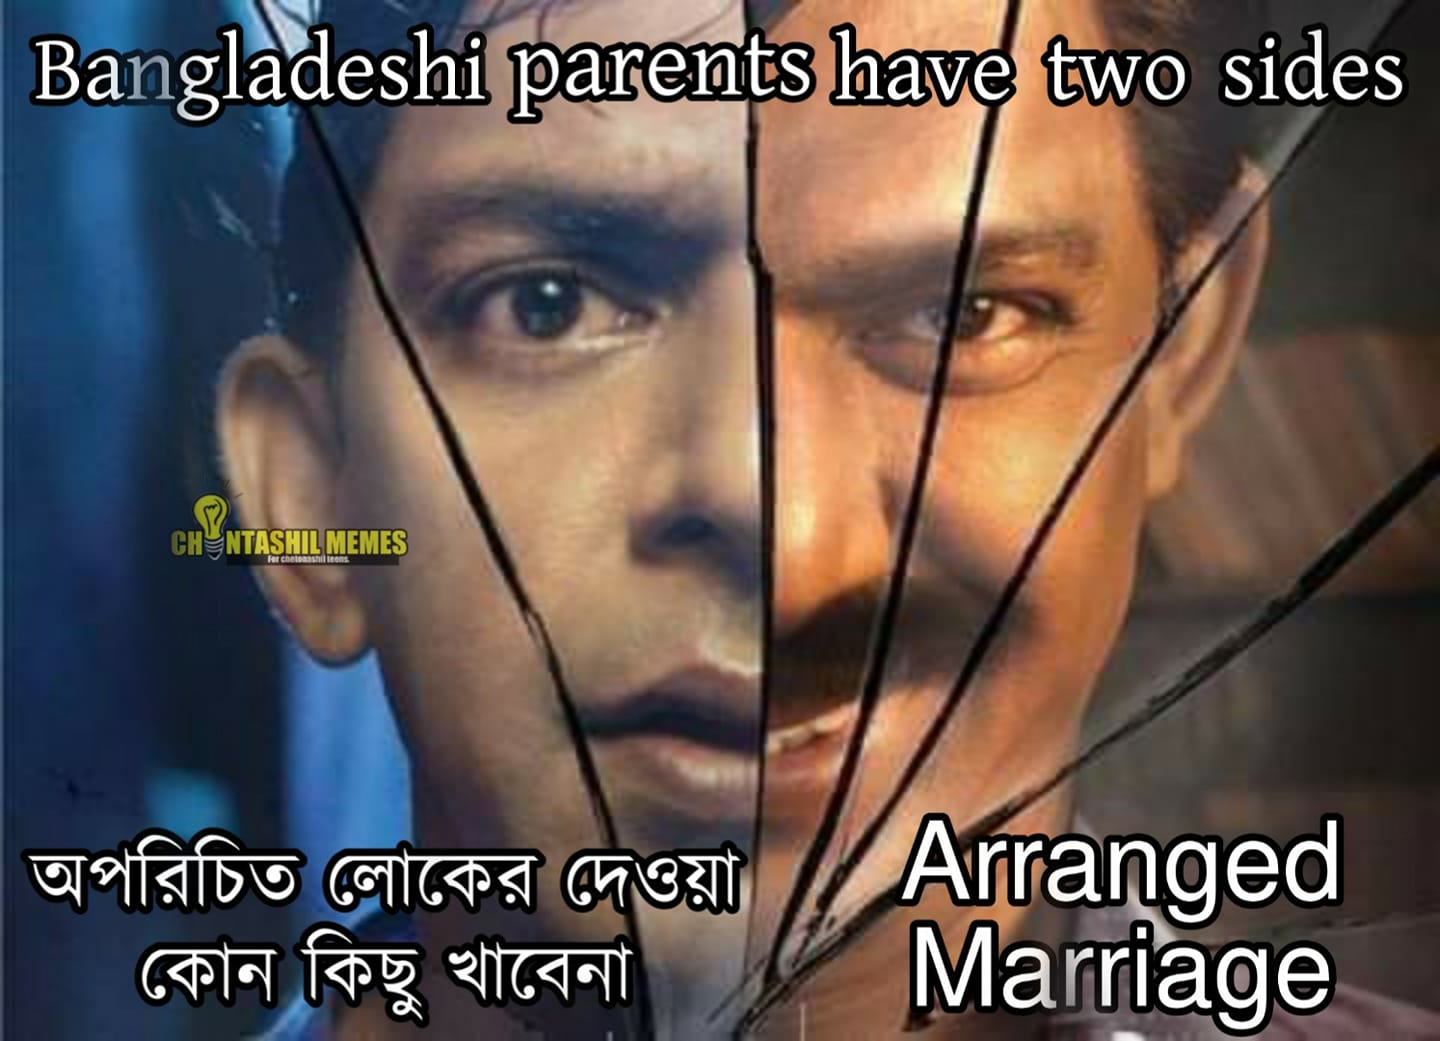
Caption: Bangladeshi parents have two sides  অপরিচিত লোকেরে দেওয়া কোন কিছু খাবেনা     Arranged Marriage
Label: non-hate